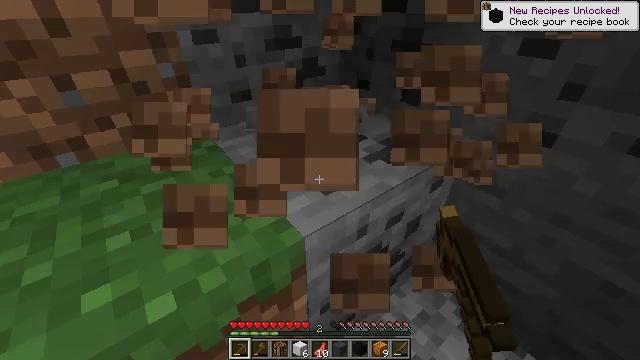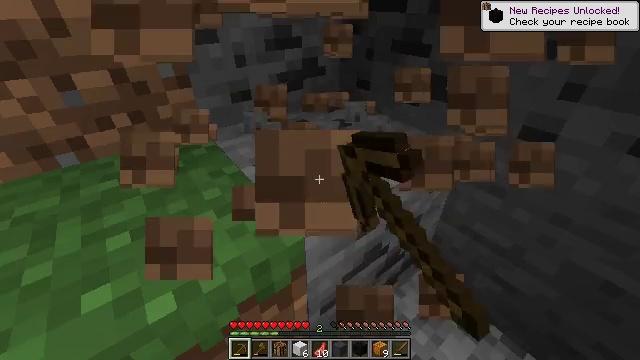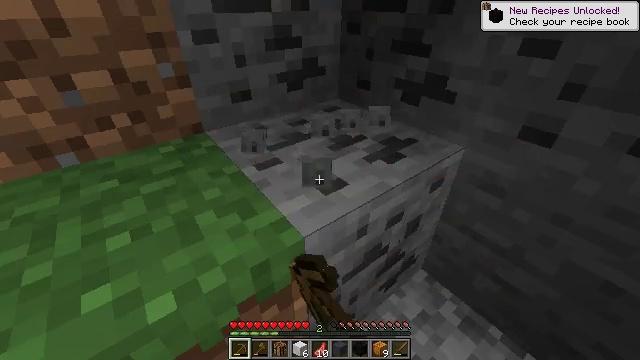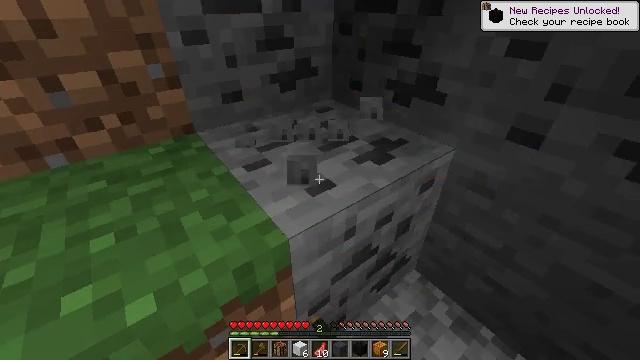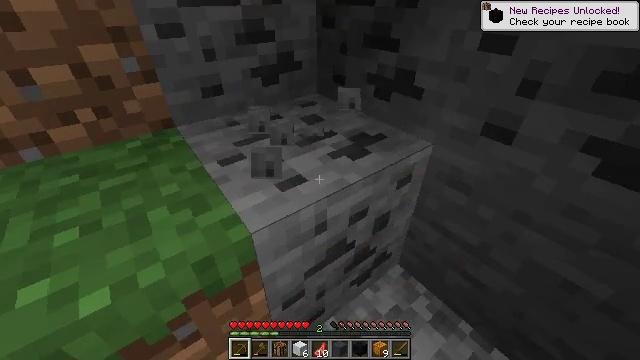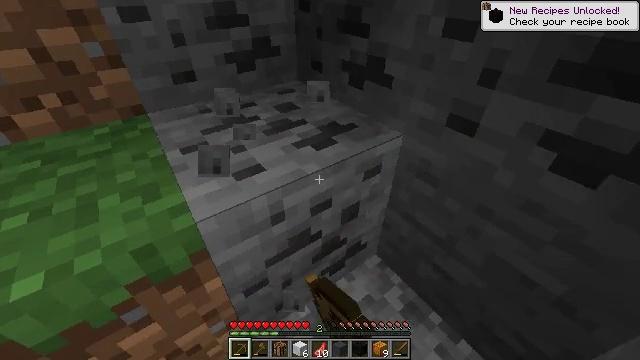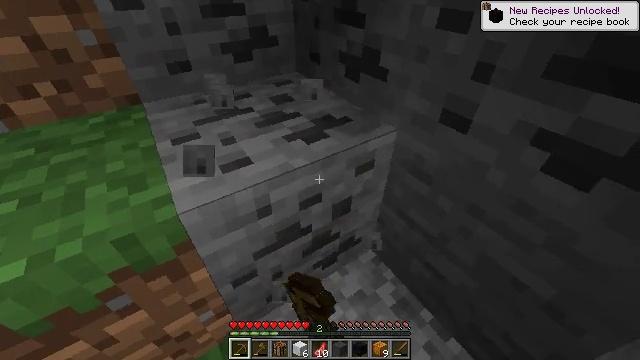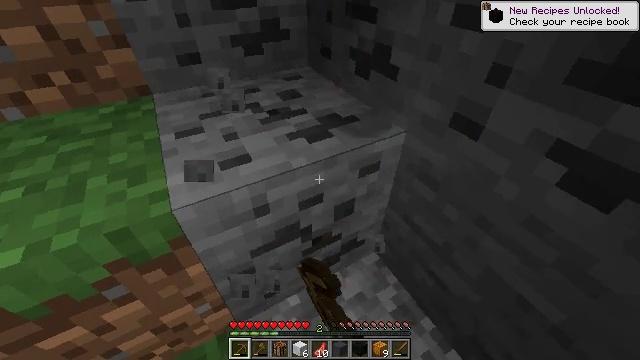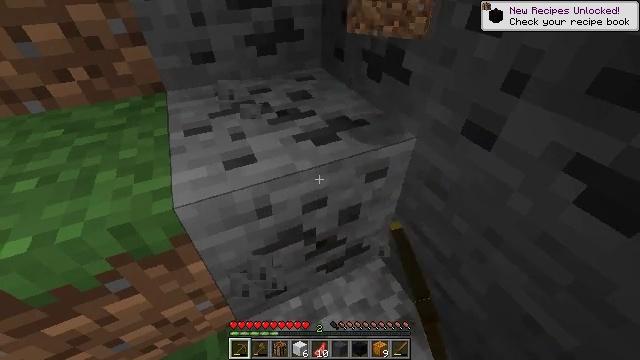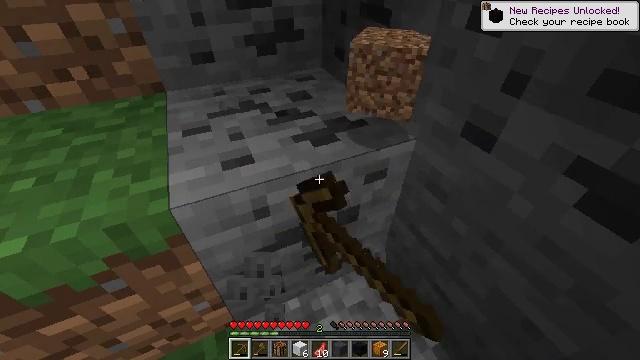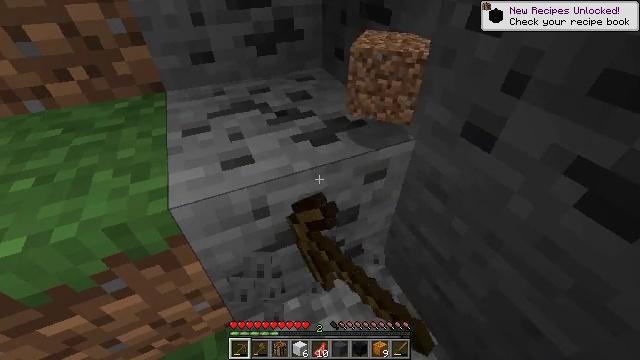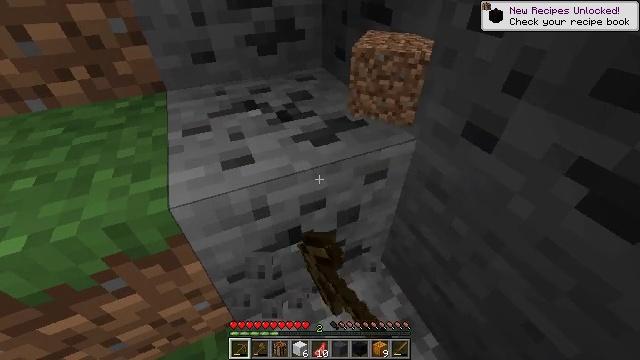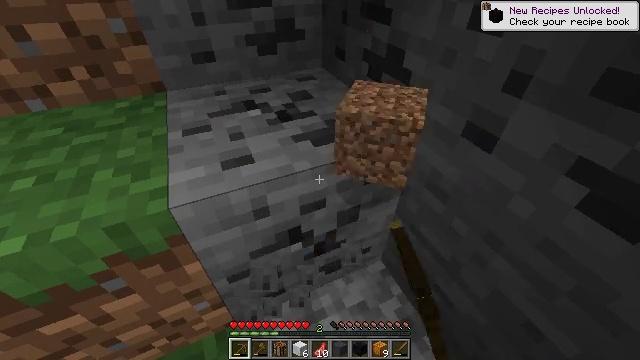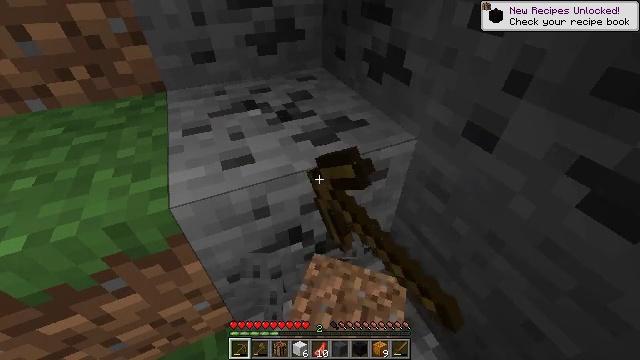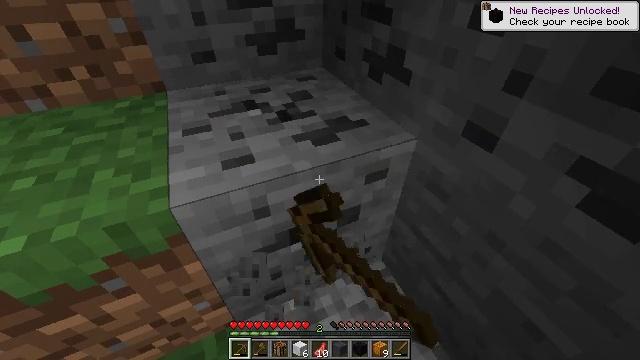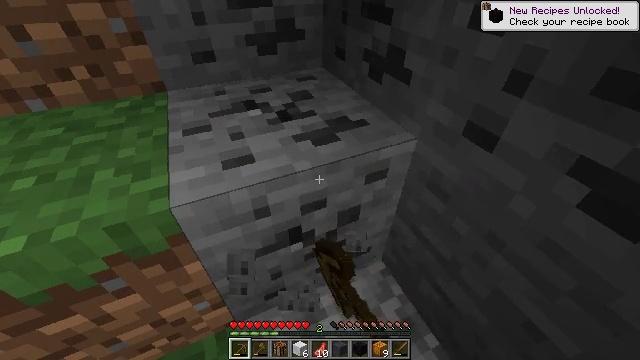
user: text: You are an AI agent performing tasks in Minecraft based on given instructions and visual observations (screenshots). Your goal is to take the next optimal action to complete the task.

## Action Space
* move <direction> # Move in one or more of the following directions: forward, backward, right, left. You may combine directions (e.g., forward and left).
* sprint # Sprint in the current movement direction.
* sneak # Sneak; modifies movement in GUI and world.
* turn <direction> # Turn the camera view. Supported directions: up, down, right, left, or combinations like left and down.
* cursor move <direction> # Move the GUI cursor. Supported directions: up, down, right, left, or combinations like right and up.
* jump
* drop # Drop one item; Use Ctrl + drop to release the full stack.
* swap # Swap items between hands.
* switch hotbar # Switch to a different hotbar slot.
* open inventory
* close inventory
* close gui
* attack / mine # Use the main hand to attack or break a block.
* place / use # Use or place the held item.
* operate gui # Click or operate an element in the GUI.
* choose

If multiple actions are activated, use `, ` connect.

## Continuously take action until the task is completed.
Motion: motion action
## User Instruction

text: Mine the coal ore underground.
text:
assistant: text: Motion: attack / mine
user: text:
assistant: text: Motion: attack / mine
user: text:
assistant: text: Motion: move right, attack / mine
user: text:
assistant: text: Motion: move right, turn down, attack / mine
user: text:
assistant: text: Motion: move right, turn left and down, attack / mine
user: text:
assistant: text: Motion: turn left and down, attack / mine
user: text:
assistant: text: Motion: turn left and down, attack / mine
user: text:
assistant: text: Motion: turn left, attack / mine
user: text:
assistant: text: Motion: attack / mine
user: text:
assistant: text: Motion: attack / mine
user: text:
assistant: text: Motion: attack / mine
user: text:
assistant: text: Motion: attack / mine
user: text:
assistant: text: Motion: attack / mine
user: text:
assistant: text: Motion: attack / mine
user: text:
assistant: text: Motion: attack / mine
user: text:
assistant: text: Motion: attack / mine
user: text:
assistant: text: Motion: attack / mine
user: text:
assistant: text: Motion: attack / mine
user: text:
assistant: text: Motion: attack / mine
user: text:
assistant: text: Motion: attack / mine
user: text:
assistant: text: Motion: attack / mine
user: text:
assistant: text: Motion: attack / mine
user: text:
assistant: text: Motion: attack / mine
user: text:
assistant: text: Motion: attack / mine
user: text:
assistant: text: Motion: attack / mine
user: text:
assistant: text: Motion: attack / mine
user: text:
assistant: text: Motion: attack / mine
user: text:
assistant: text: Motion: attack / mine
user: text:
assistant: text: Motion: attack / mine
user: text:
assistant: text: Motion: attack / mine